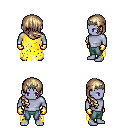
a pixel art fantasy rpg character, male body template, dark elf, purple skin, yellow tattered cape, teal pants, white blonde right-swept hairstyle, iron tiara, gold gloves, four views (front, back, left, right), 2x2 character sprite sheet, small pixel art, hard edges, no anti-aliasing